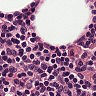
Metastatic tissue present: no